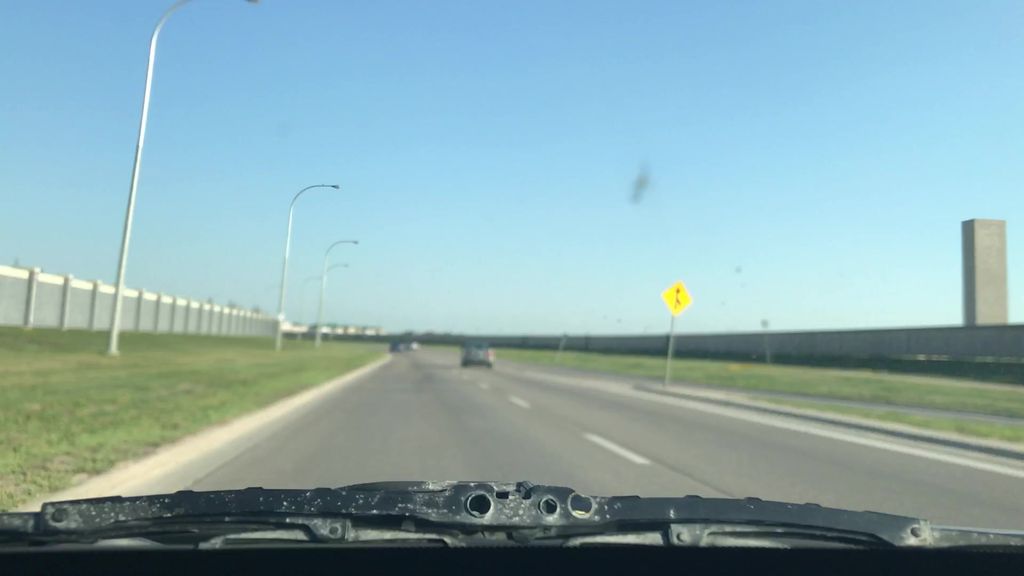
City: winnipeg